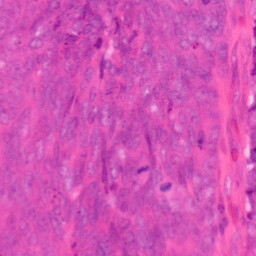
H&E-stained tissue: Colon